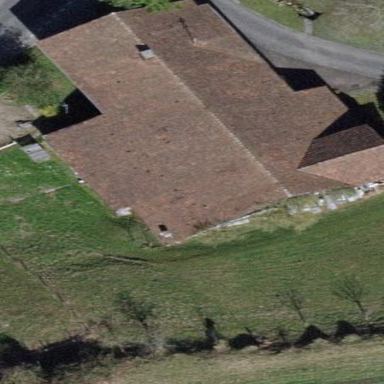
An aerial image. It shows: Building with tile roof.